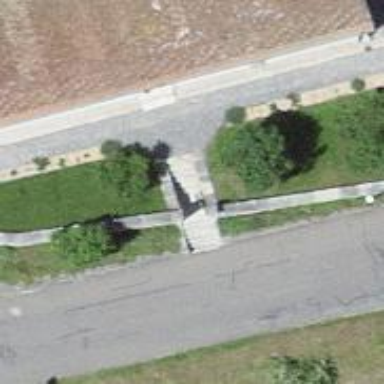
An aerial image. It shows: Gate.